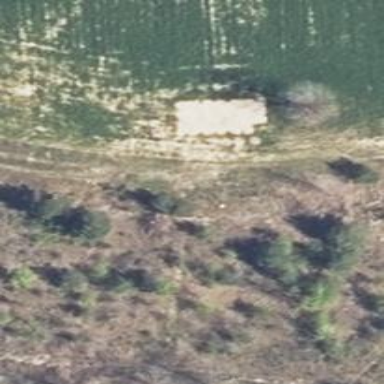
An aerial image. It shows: Hunting stand.